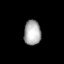
Tissue: lung
Cell type: Epithelial cells
Senescence score: 0.2035
Nuclear area (px): 409
Mean DAPI intensity: 172.807